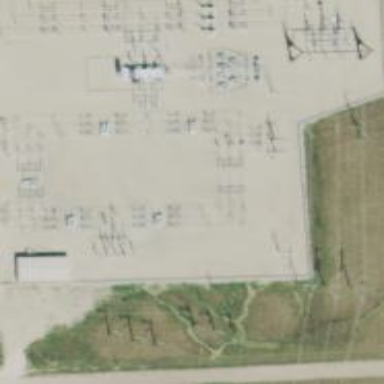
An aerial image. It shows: Switch used for power control.